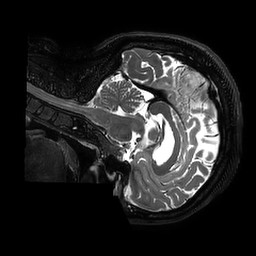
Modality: T2w
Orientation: sagittal
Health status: ill
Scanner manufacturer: philips
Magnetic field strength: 3 T
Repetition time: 2.5 s
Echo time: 0.331 s